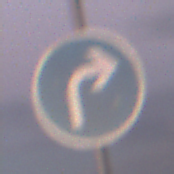
Verkehrszeichen: VorgeschriebeneFahrtrichtungRechts
Umgebung: Outdoor, Nature
Tageszeit: SunriseSunset
Wetter: PartlyCloudy
Licht: Natural
Jahreszeit: NotSpecified
Kontrast: LowContrast